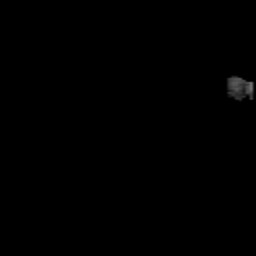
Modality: MD
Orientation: sagittal
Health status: healthy
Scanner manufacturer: siemens
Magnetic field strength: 3 T
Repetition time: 12 s
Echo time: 0.092 s